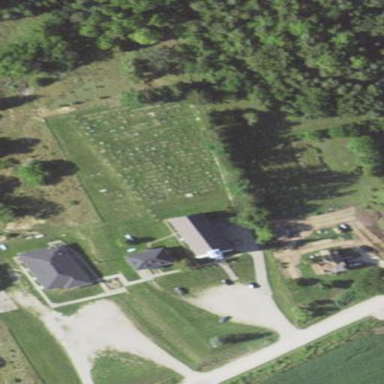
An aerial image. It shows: Cemetery.